На горизонтальной плоскости находятся два одинаковых диска с гладкой боковой поверхностью. Первый покоился, а второму сообщили скорость $v$.
Найдите скорости дисков после их упругого соударения, используя рисунок (см. рисунок), где отмечены положение центра первого диска до столкновения ($A$) и положения центров первого и второго дисков в один и тот же момент времени после столкновения (точки $B$ и $C$ соответственно). Трением пренебречь.
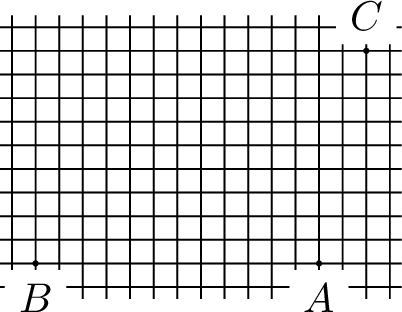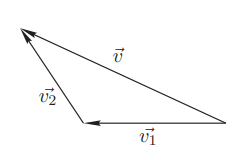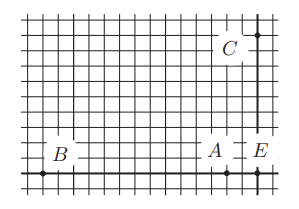
Решение: По условию массы дисков равны. Тогда из закона сохранения импульса получим $$ \vec{v}_{1}+\vec{v}_{2}=\vec{v}, $$ где $\vec{v}_{1}$ и $\vec{v}_{2}$ — скорости дисков после удара, а $\vec{v}$ — скорость первого диска до удара. Поэтому векторы скорости составляют треугольник, указанный на рисунке.  Столкновение упругое. Из закона сохранения энергии $v_{1}^{2}+v_{2}^{2}=v^{2}$, то есть сумма квадратов двух сторон треугольника равна квадрату третьей. Следовательно, угол между конечными скоростями прямой. До удара первый диск покоился, значит его скорость $\vec{v_{1}}$ после удара направлена вдоль прямой $A B$. С другой стороны, она приобретается под действием силы, направленной по нормали к поверхности дисков в точке соприкосновения, то есть лежит на прямой, соединяющей центры дисков в момент удара. Поскольку угол между конечными скоростями прямой, то скорость второго шара $\vec{v_{2}}$ лежит на прямой, перпендикулярной $A B$ и проходящей через точку $C$. Тогда пересечение этих прямых — точка $E$ — даёт положение центра налетавшего диска в момент удара (см. рисунок ниже).  Длина отрезка $A B$ равна $L_{1}=v_{1} T$, а длина отрезка $E C$ равна $L_{2}=v_{2} T$, где $T$ — время, прошедшее с момента удара. Поскольку $v^{2}=v_{1}^{2}+v_{2}^{2}$, то $$ \begin{gathered} \frac{v_{1}^{2}}{v^{2}}=\frac{L_{1}^{2}}{L_{1}^{2}+L_{2}^{2}}=\frac{12^{2}}{12^{2}+9^{2}}=\frac{16}{25}, \text { и } \\ \frac{v_{2}^{2}}{v^{2}}=\frac{L_{2}^{2}}{L_{1}^{2}+L_{2}^{2}}=\frac{9^{2}}{12^{2}+9^{2}}=\frac{9}{25}. \end{gathered} $$ Итак, $v_{1}=0.8 v$ и $v_{2}=0.6 v$.
Ответ: $$ v_{1}=0.8 v. $$ $$ v_{2}=0.6 v. $$
Темы:
T, Механика, Кинематика, Всероссийские